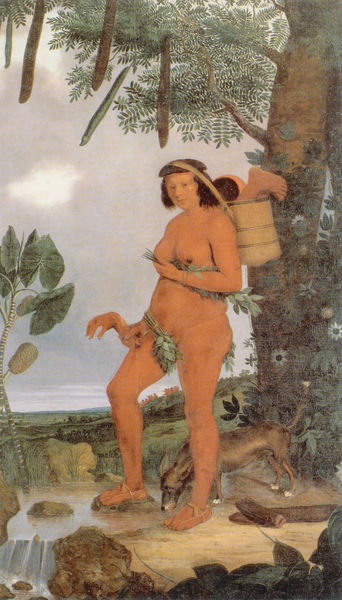
Titel: Tapuya-Indianerin
Künstler: Albert Eckhout
Institution: Kopenhagen, Nationalmuseum
Schlagwörter: akt, baum, blätter, fuß, hand, himmel, kopf, laub, nackt, wasser, wolken, fluss, grün, blume, blumen, braun, brust, busen, frau, holz, hund, tier, hochformat, arm, bibel, mord, stein, steine, ast, bach, stamm, busch, blatt, pflanze, pflanzen, wasserfall, frucht, früchte, ranken, bein, amerika, strom, essen, korb, sandalen, exotik, avocado, eva, ranke, fressen, bachlauf, rucksack, hopfen, schote, schoten, fruchtbarkeit, kannibale, karibik, körperteile, lendenschutz, ureinwohner, samen, wsser, südamerika, fallus, menschenfresser, porno, eingeborene, hutte, einheimische, wilder, affenbrotbaum, prono, kanibale, kanibalin